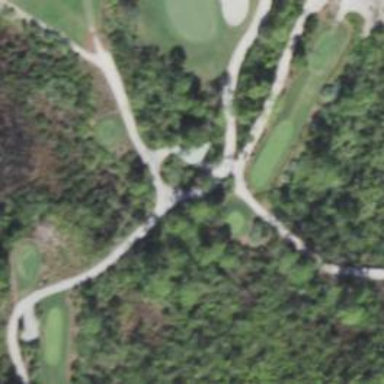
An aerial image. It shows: Path designated for golf carts.